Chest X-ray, AP view. Patient: 28 years old, sex M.
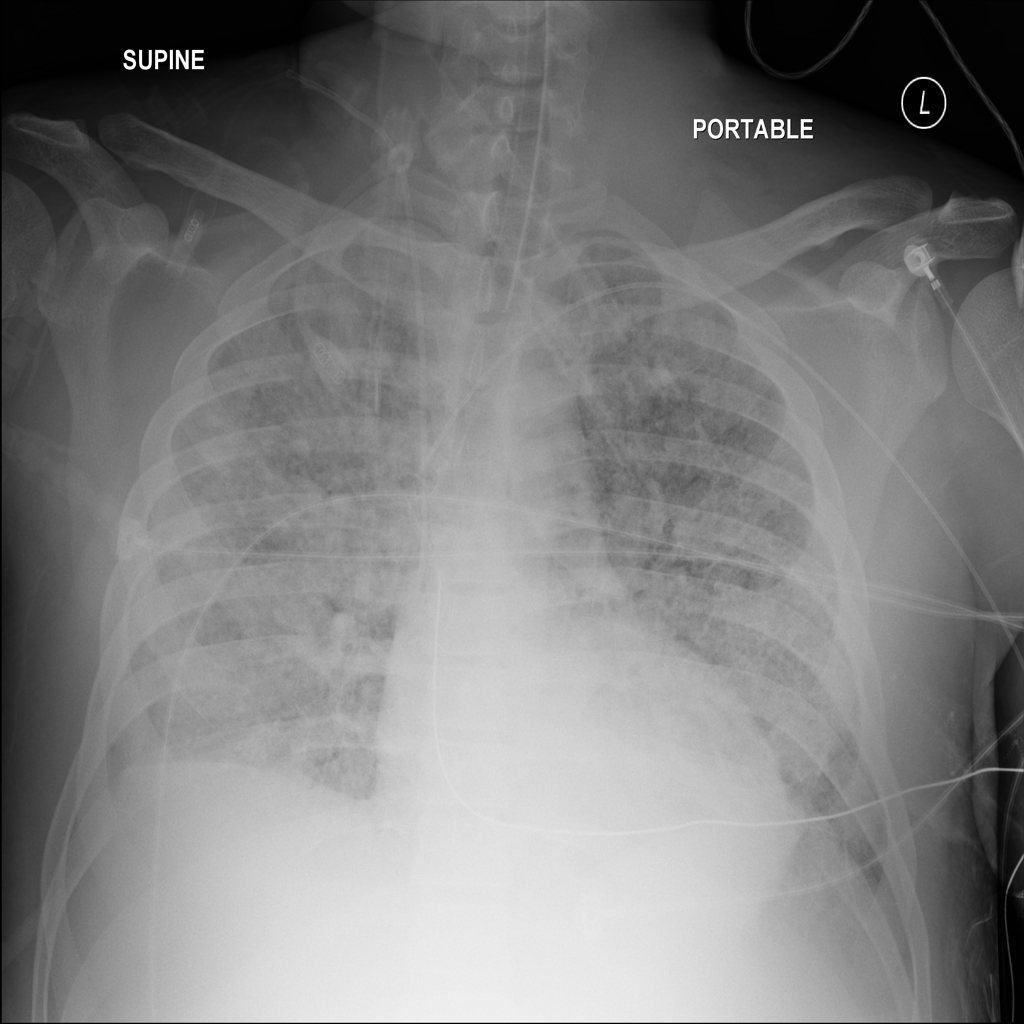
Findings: Edema, Infiltration, Nodule